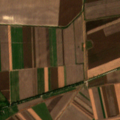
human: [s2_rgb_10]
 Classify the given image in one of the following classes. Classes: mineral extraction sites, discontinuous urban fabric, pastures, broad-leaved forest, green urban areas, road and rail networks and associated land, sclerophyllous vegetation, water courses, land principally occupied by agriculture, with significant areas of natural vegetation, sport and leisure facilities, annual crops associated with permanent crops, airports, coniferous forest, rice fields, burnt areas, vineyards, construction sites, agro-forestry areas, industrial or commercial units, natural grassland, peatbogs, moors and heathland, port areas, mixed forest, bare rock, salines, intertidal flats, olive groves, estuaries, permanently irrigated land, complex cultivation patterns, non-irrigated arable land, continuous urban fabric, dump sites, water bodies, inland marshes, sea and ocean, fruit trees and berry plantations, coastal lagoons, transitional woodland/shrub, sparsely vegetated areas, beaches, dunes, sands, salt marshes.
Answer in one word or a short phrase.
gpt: non-irrigated arable land